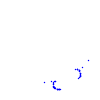
Particle: proton